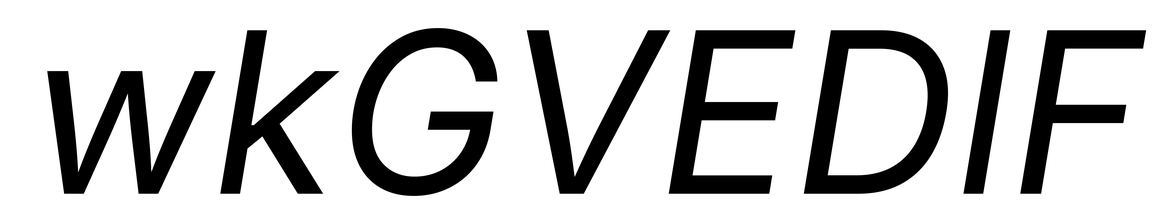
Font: Inter-Italic_Italic